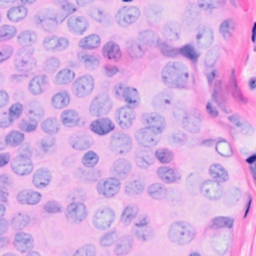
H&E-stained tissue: Breast